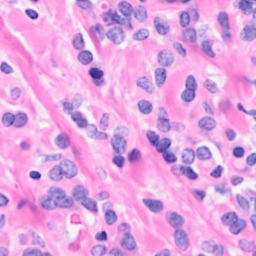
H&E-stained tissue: Breast